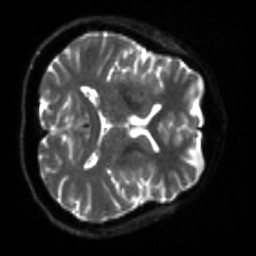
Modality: sbref
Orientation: axial
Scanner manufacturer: siemens
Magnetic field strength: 3 T
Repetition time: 4 s
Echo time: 0.0594 s